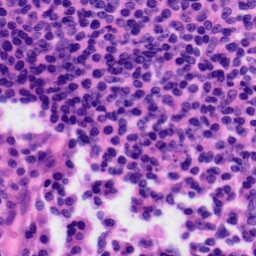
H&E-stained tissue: Tonsil